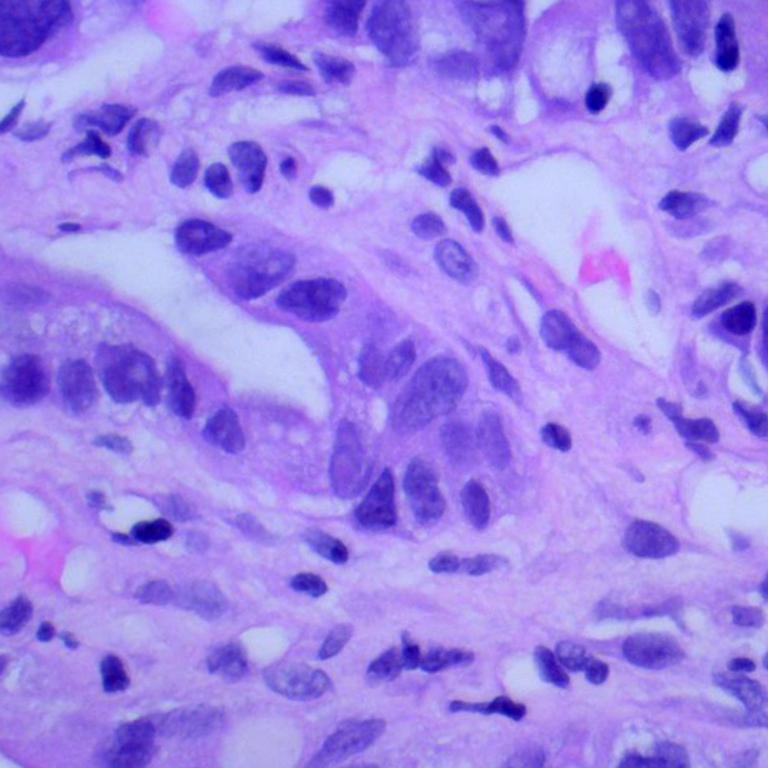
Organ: lung
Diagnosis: adenocarcinomas